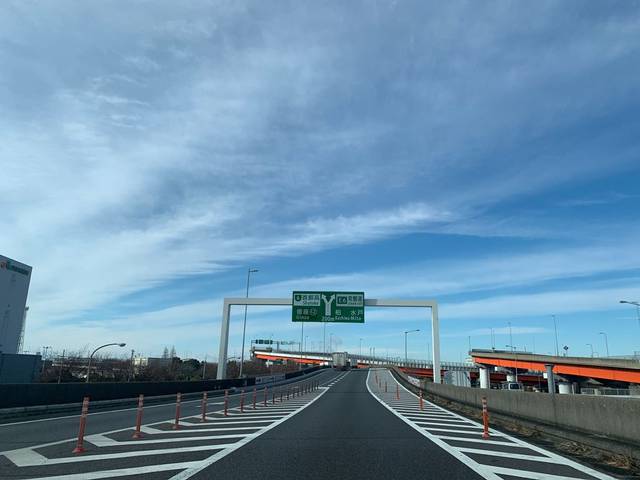
Region: Japan
Coordinates: 35.834, 139.862